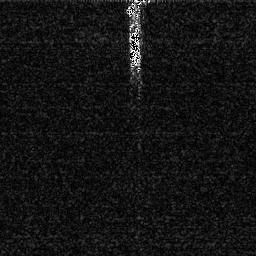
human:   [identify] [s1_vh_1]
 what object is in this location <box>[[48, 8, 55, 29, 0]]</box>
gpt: <ref>1 medium ship at the top</ref>